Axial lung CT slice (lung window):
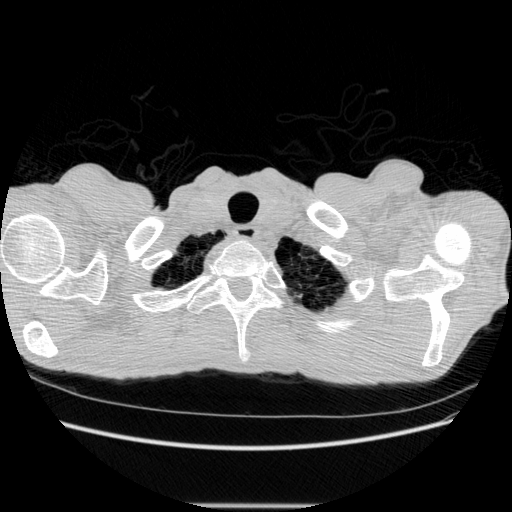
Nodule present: no